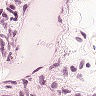
Metastatic tissue present: no